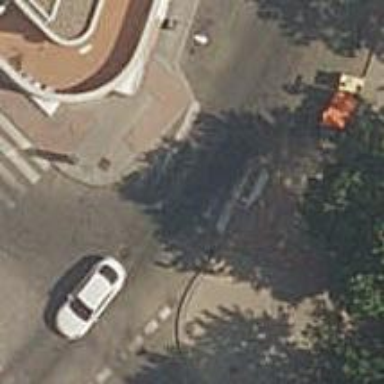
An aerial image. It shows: Uncontrolled crossing on the road.